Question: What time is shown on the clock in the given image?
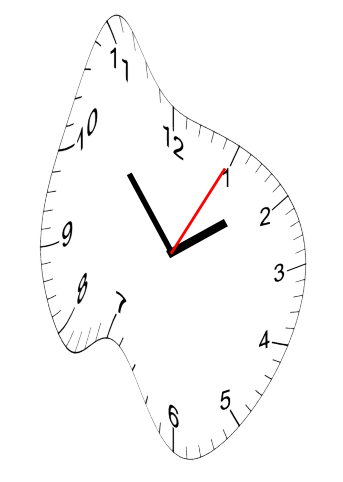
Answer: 01:53:05